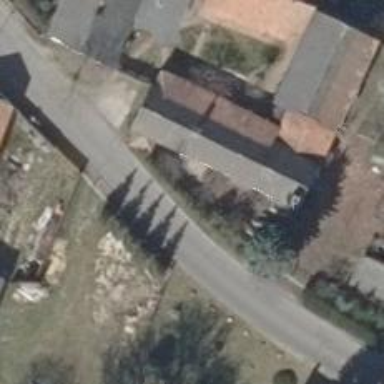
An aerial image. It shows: Shed.